Question: Hi I have three tables customers, contacts and order. I need to check if there are duplicates (wrongly entered orders) in the table orders. If yes I need to return the first and last name from table customer, email from table contact and finally order and order id.
I want to check these duplicates by finding more orders with the same order_id.

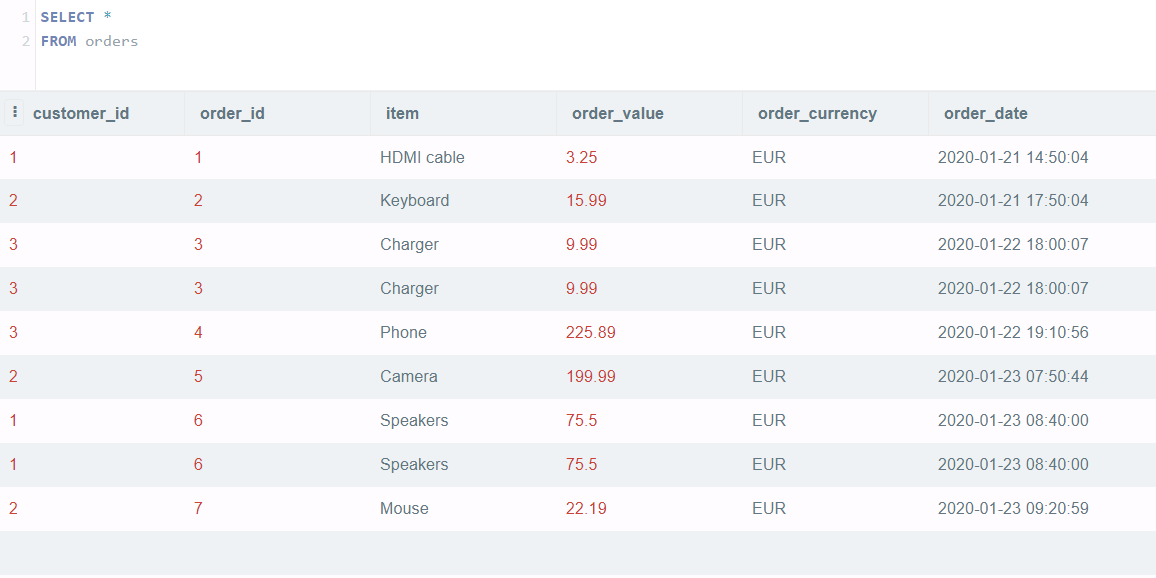
Answer: You need to join this query also:
'''
SELECT order_id, COUNT(*) counter FROM orders GROUP BY order_id HAVING counter > 1
'''
which returns the duplicate 'order_id's and there is no need for additional aggregation:
'''
SELECT DISTINCT c1.first_name, c1.last_name, c2.email, o.order_id, o.item, t.counter
FROM orders o
INNER JOIN (SELECT order_id, COUNT(*) counter FROM orders GROUP BY order_id HAVING counter > 1) t
ON t.order_id = o.order_id
LEFT JOIN customers c1 ON o.customer_id = c1.customer_id
LEFT JOIN contacts c2 ON o.customer_id = c2.customer_id
'''